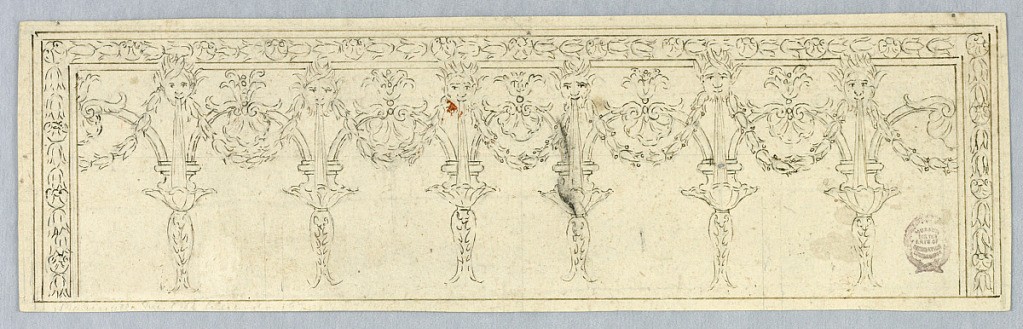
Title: Design for a Frieze
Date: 18th century
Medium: Graphite, pen and ink on paper
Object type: Drawing
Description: Horizontal rectangle showing a row of satyr masks, from whose mouths flows streams of water in shell basins supported by acanthus leaves. Below the masks, a Romanesque arcade hung with festoons. On three sides, a band of floral ornament.